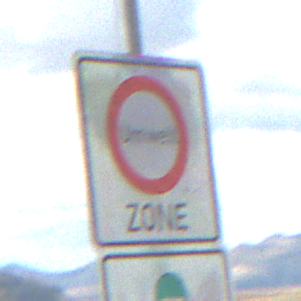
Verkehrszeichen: BeginnUmweltzone
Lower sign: FreistellungVomVerkehrsverbot3
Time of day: Midday
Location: Outdoor (Nature)
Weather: PartlyCloudy
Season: NotSpecified
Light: Natural